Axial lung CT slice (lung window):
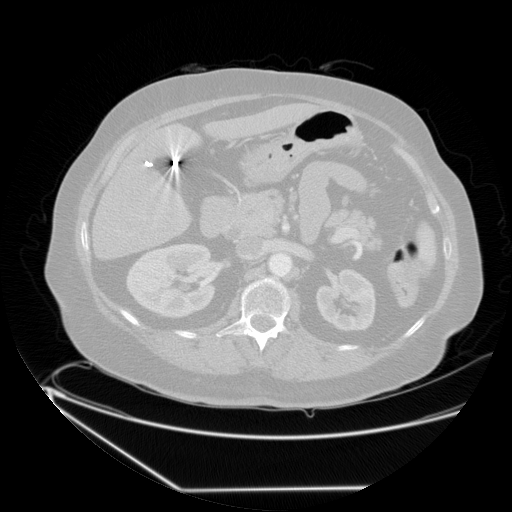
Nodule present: no